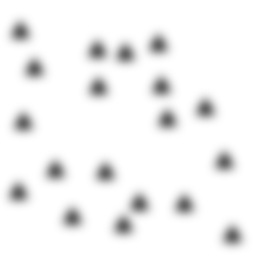
Squares: 0
Triangles: 19
Stars: 0
Total shapes: 19